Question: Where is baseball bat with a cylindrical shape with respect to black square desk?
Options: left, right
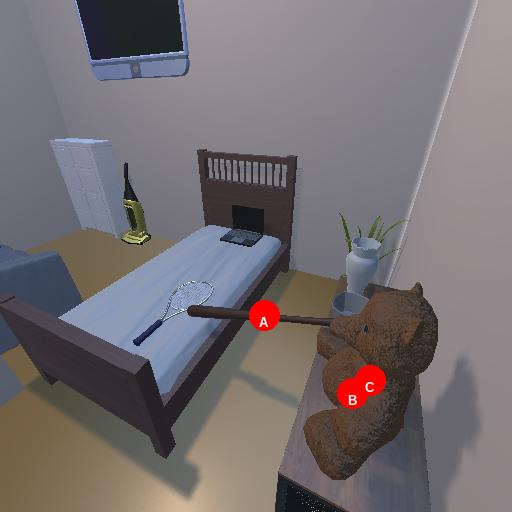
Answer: left